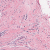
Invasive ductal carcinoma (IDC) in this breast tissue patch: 1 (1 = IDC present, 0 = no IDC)